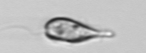
Label: Euglena